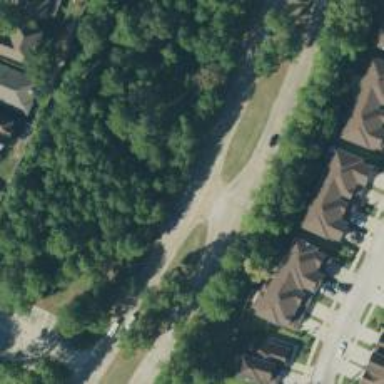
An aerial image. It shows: Secondary link road.